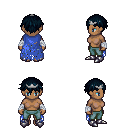
a pixel art fantasy rpg character, female body template, human, dark skin, blue tattered cape, teal pants, raven short bangs hairstyle, silver tiara, white cloth bandages, metal boots, four views (front, back, left, right), 2x2 character sprite sheet, small pixel art, hard edges, no anti-aliasing